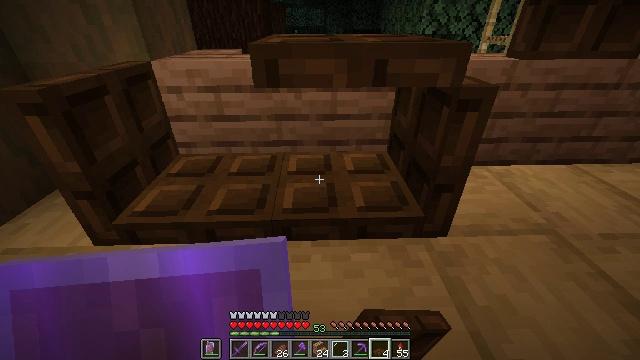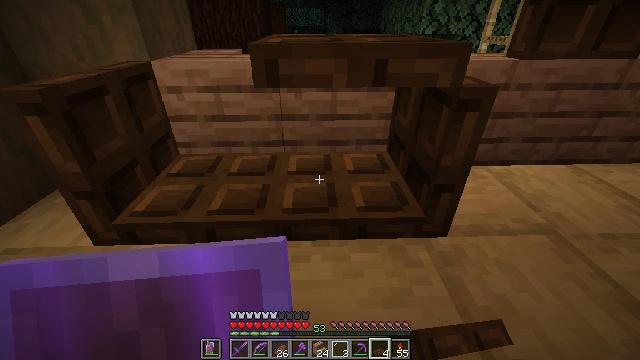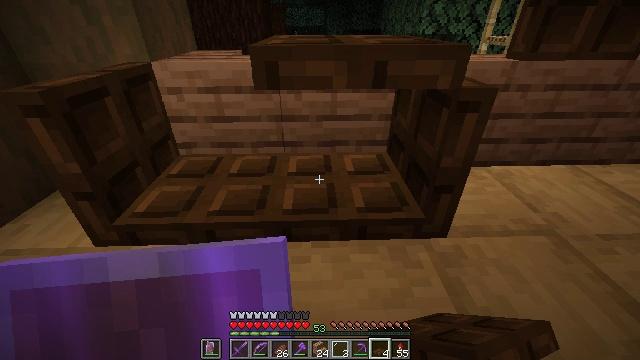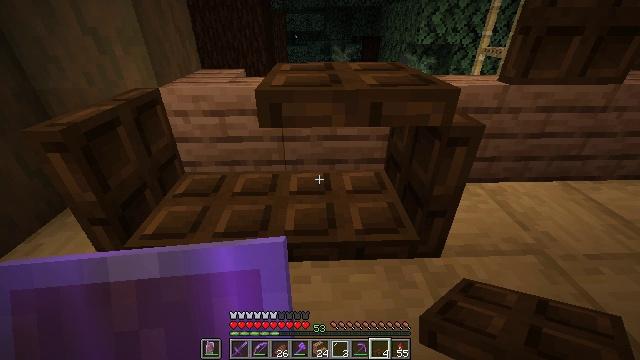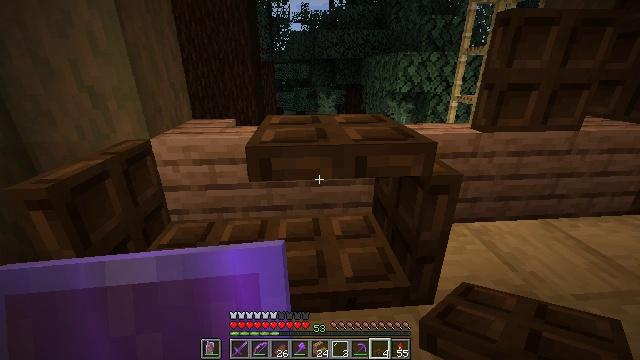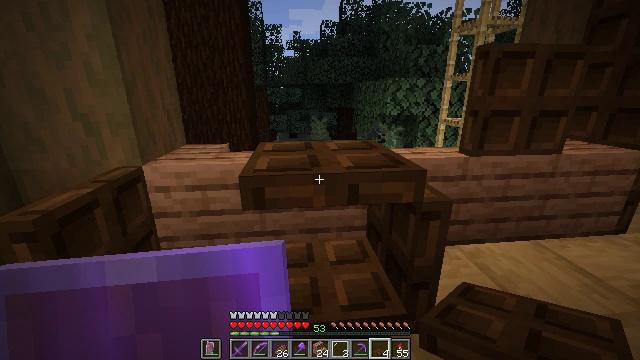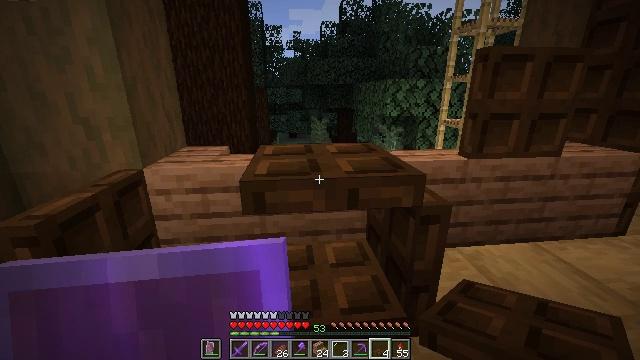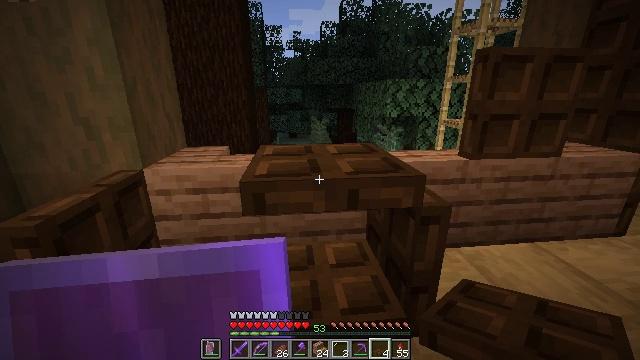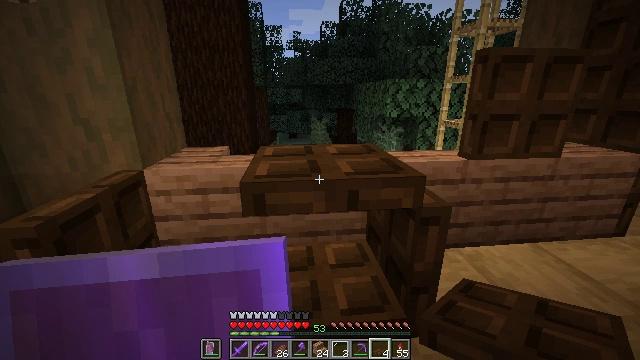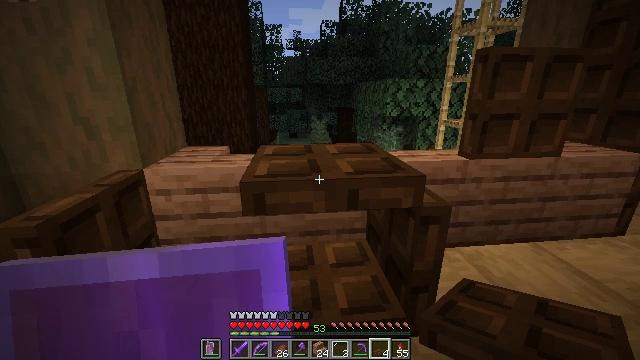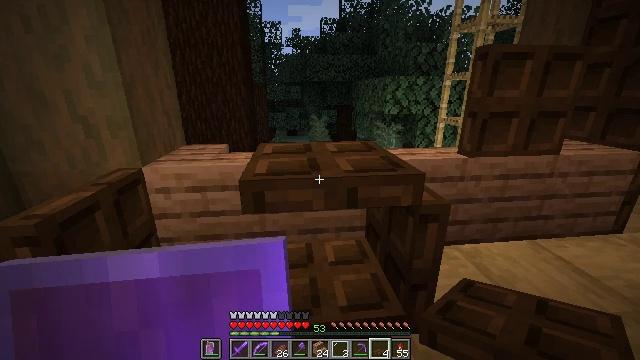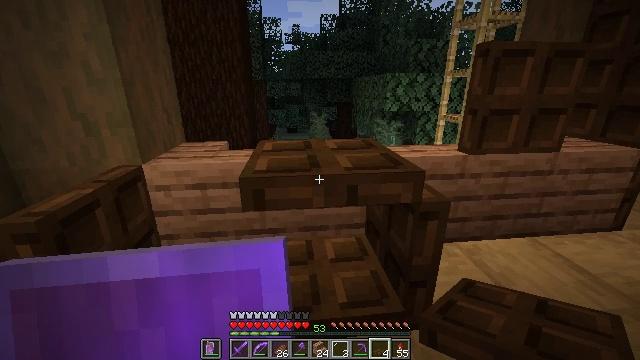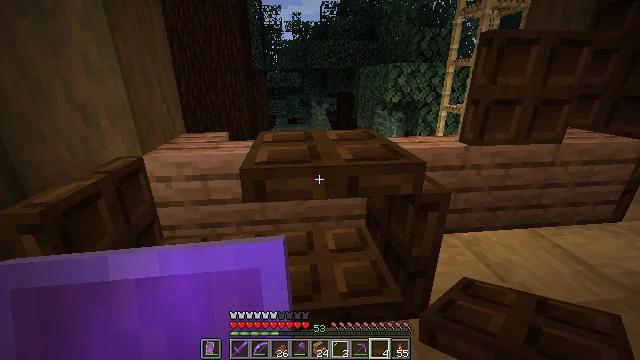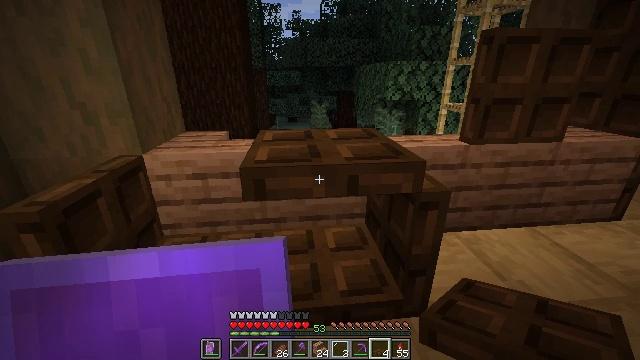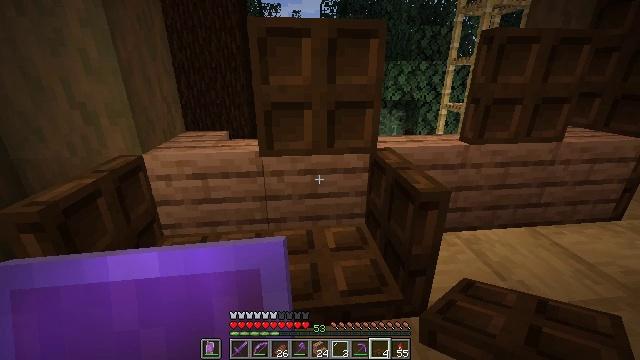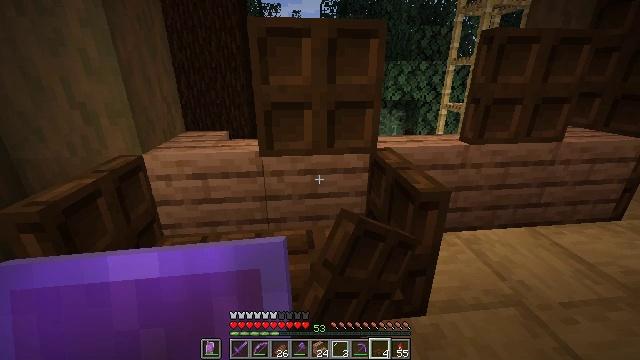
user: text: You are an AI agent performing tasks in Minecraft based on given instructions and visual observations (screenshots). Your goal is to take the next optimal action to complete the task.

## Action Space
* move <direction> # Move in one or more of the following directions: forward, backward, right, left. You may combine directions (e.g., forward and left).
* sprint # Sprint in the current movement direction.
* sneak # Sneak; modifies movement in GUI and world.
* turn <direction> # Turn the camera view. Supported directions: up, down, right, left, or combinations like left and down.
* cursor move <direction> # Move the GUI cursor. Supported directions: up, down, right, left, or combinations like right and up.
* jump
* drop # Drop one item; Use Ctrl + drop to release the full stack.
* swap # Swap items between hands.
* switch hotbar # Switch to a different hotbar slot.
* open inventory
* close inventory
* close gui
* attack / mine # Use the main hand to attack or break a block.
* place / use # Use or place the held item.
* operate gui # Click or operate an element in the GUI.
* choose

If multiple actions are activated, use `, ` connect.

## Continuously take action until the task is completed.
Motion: motion action
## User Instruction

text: Break the dark oak trapdoor to collect it.
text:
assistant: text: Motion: no_op
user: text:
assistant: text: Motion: no_op
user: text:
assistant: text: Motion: no_op
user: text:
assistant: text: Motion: turn right and up
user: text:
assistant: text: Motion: turn right and up
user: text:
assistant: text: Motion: no_op
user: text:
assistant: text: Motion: no_op
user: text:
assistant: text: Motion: no_op
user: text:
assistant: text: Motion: no_op
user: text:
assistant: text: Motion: no_op
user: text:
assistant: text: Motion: no_op
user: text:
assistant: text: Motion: turn down
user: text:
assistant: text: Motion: no_op
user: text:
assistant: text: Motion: use / place
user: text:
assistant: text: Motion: use / place
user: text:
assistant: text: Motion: use / place
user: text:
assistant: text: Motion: no_op
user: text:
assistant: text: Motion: no_op
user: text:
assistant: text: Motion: no_op
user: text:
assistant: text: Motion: no_op
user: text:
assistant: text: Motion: no_op
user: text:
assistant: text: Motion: no_op
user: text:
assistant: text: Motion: move right
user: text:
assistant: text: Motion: move right
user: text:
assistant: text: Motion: move right
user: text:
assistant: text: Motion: move right, turn left and up
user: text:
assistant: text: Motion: move forward and move right, turn left and up
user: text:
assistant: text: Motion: move forward and move right
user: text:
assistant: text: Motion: move forward and move right
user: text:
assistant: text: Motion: move forward